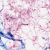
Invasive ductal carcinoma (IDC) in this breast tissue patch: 0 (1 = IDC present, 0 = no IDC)